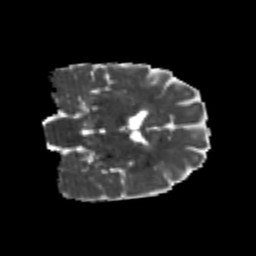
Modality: MD
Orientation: coronal
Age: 23
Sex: female
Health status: healthy
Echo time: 0.074 s